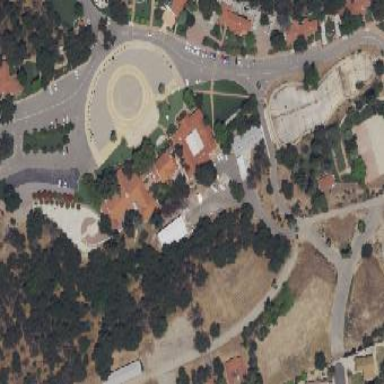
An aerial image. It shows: College building.